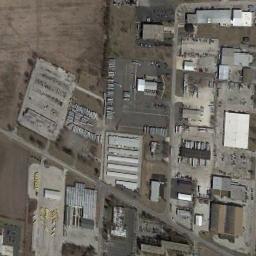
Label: industrial_area